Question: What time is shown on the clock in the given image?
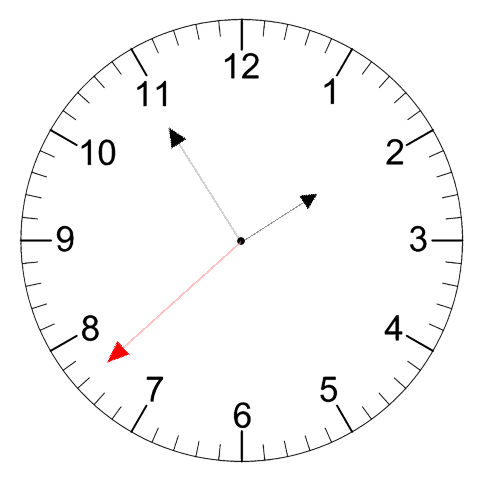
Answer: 01:54:38